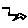
Label: zigzag